Aerial crown-view tile of a tropical tree (Barro Colorado Island, Panama), acquired 20250124:
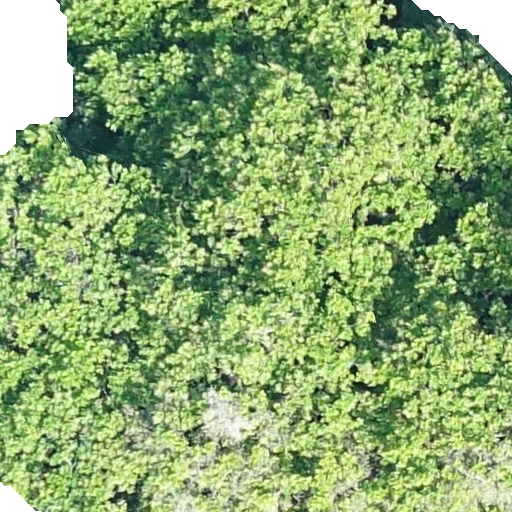
Species: Anacardium excelsum
GBIF accepted scientific name: Anacardium excelsum
Crown area: 506.901 m²